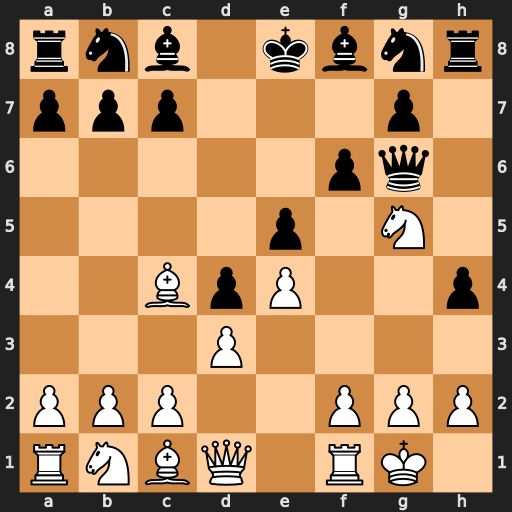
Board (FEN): rnb1kbnr/ppp3p1/5pq1/4p1N1/2BpP2p/3P4/PPP2PPP/RNBQ1RK1
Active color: w
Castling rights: kq
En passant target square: -
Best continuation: Bf7+ Qxf7 Nxf7